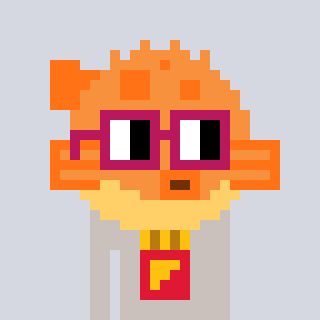
a pixel art character with square dark red glasses, a pufferfish-shaped head and a foggrey-colored body on a cool background